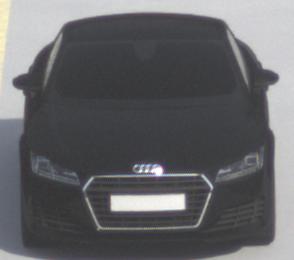
Make: Audi
Model: TT Coupé 1.8 TFSI
Detailed model: TT (8S) Coupé
Model produced from: 2015/08
Model produced until: 2018/06
Doors: 3
Color: black
Road condition: dry road
Daytime: morning or afternoon
Contrast: medium contrast